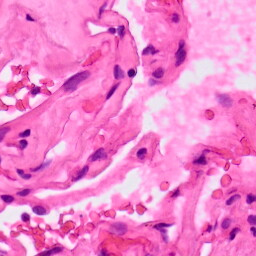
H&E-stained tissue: Lung